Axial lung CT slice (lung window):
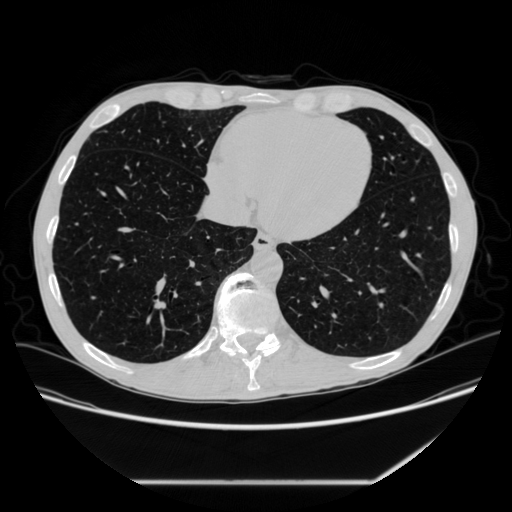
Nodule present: no